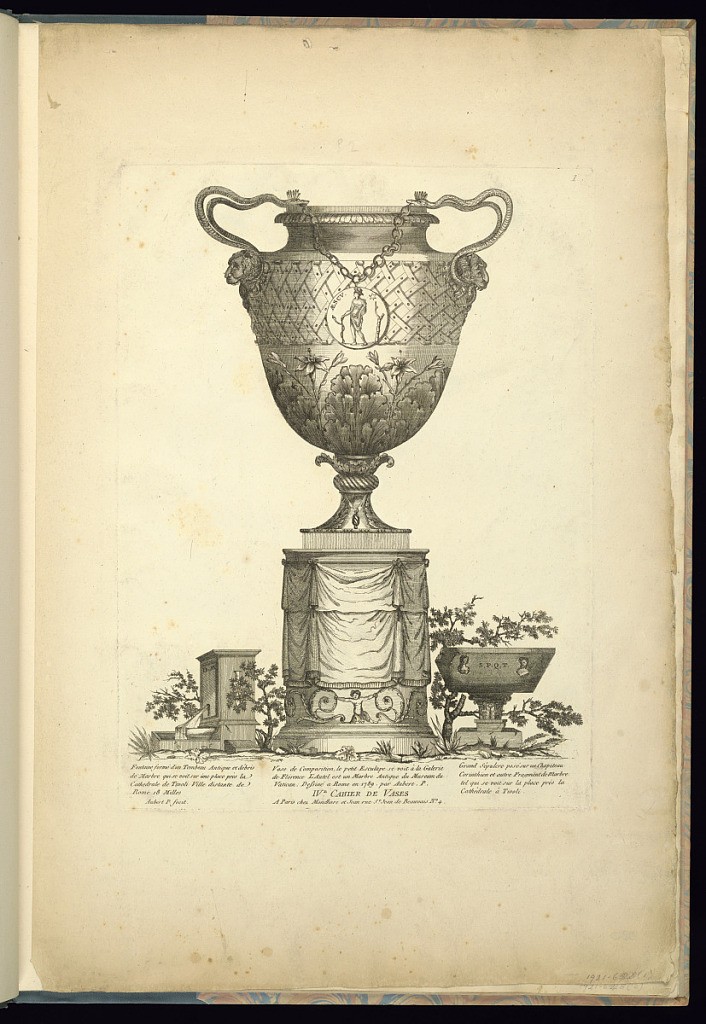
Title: Vase After the Antique
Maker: Aubert Henri Joseph A. Parent, French, 1753–1835
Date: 1789-1792
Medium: Etching and engraving on paper
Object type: Print
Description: Large vase with two snake handles that terminate at lion head pulls. The vase has draped around its neck a chain with a medallion. On the medallion is a man with a toga and a stick with a snake winding around it; at left of the man are the initials AESCV. The vase is decorated with flowers and acanthus leaf ornamentation. The vase is elevated on a tall, draped column, with grotesque ornamentation at the base. To the left of the column is a smaller fountain designed like an antique tomb. To the right of the column is a small sepulcher with SPQT carved on it; the sepulcher is placed on a fragment (the capital) of a Corinthian column. Although the printed descriptions provide locations for Parent's study of antiquities, the compositional arrangement is imagined. The plate is signed, numbered, and dated.